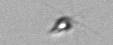
Label: Calciopappus